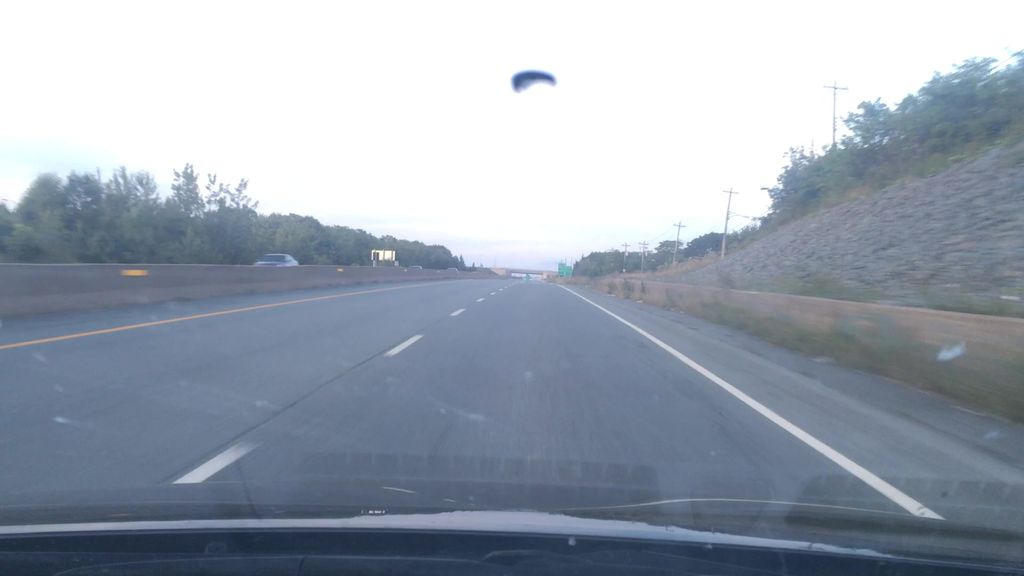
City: halifax